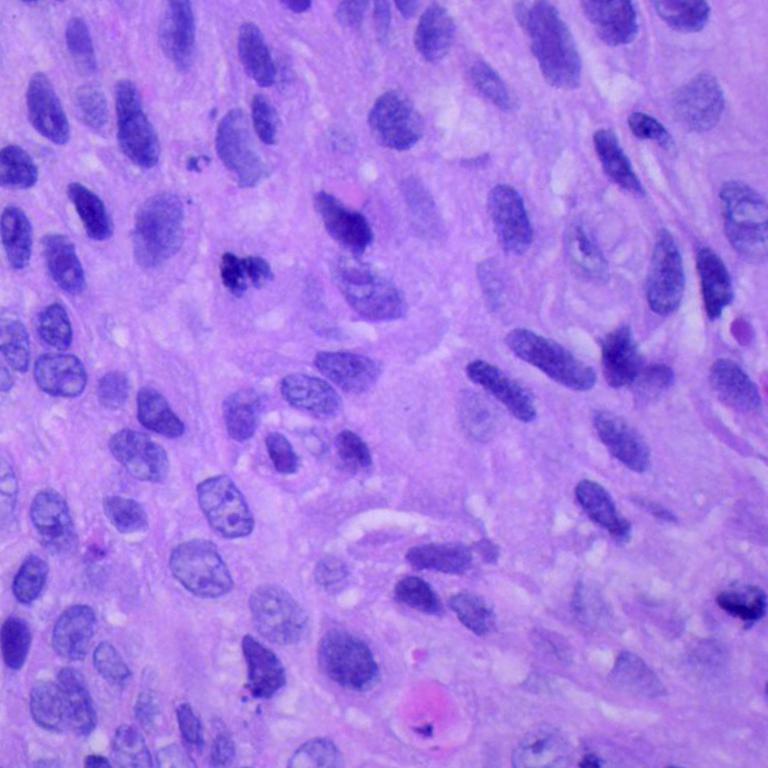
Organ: lung
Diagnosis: squamous carcinomas